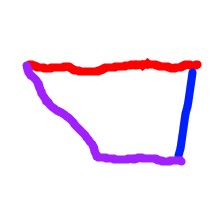
Shape: trapezoid